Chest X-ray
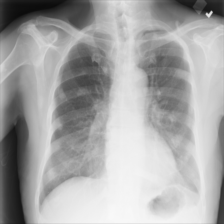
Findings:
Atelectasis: negative
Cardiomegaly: negative
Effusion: positive
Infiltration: negative
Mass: negative
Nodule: negative
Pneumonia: negative
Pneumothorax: negative
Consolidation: negative
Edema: negative
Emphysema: negative
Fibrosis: negative
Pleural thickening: negative
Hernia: negative